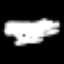
Label: squiggle